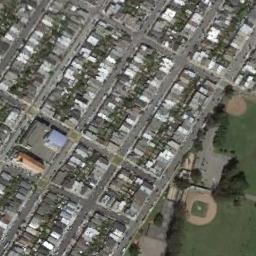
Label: baseball_diamond